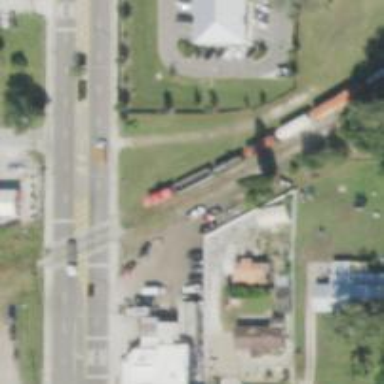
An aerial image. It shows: Historic railway car.